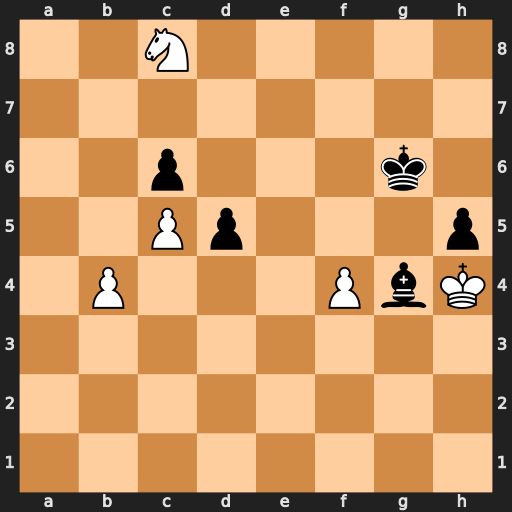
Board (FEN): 2N5/8/2p3k1/2Pp3p/1P3PbK/8/8/8
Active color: w
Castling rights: -
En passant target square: -
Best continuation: Ne7+ Kf6 Nxc6 d4 Nxd4